Question: I want to parse an URL and text with this source:
'''
<div class="news_list">
<a href="/media/view.asp?idx=68230&amp;page=2&amp;kind=2">
<img src="/media/upFiles2/2018/04/4-82(250).jpg" height="70" alt="" class="news_img">
<span class="news_txt">yeongdeungpogu, 7weolggaji eorinibohoguyeog CCTV hwangyeong gaeseonhanda</span>
</a><br>
<a href="/media/view.asp?idx=68230&amp;page=2&amp;kind=2">yeongdeungpoguga saeobbi 1eog5,000manyeoweoneul tuibhae oneun 7weolggaji eorinibohoguyeog nae seolcidoen bangbeomyong CCTV jubyeon hwangyeongeul gaeseonhanda. guneun hwangyeonggaeseonsaeobeul tonghae haggyopogryeog, yugoe deung gagjong beomjoewa gyotongsagorobuteo eorinideuleul anjeonhage...</a> <span class="news_writer">bagmiyeong gija | 2018.04.07 11:38</span>
</div>
'''
there is no specific feature on tag 'a', so i use parent class name.
here is my code
'''
from urllib.request import urlopen
from bs4 import BeautifulSoup
page = urlopen("http://www.boannews.com/media/t_list.asp?Page=1&kind=" )
soup = BeautifulSoup(page,"lxml")
for a in soup.find_all("a") :
print(a.parent.get('class'))
if a.parent.get('class') == "news_list" :
print(a.text)
print(a.get('href'))
'''
when i use 'print(a.parent.get('class'))' , i can get 'news_list'
but there is no print text or href on if Statement.
i think there seems to be no grammatical error, no mistake. i have no idea which part is wrong.
here's the result of my code

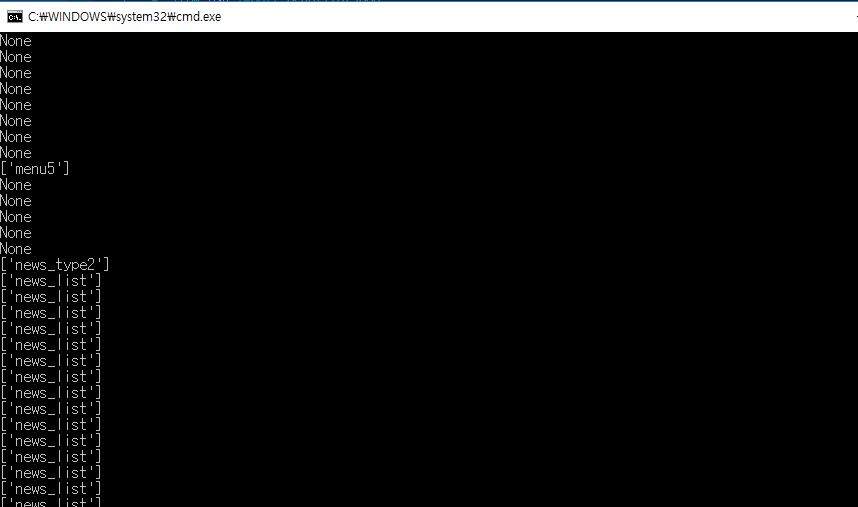
Answer: 'a.parent.get('class')' is returning a list (because tags can have many classes), and lists don't equal strings
Flip the if statement to check if the list
'''
if "news_list" in a.parent.get('class', []):
'''